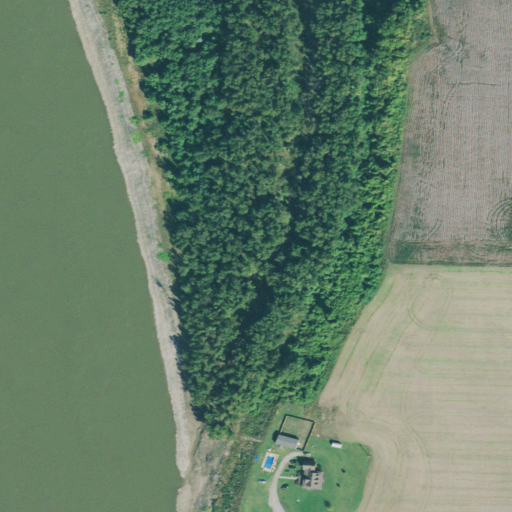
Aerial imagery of levee in Tennessee named Below Toneys Towhead Revetment containing open water, cultivated crops, woody wetlands, mixed forest, and open development